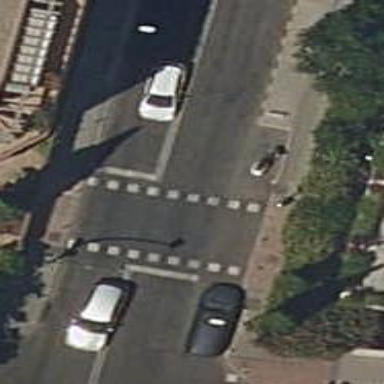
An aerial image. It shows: Road crossing with traffic signals.